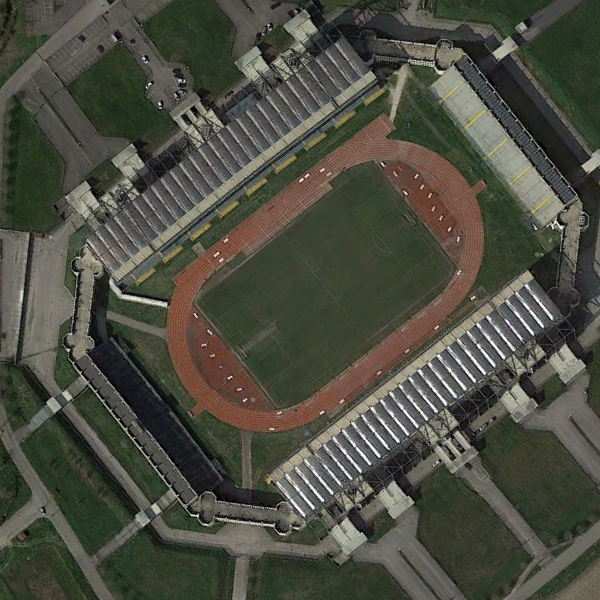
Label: Stadium